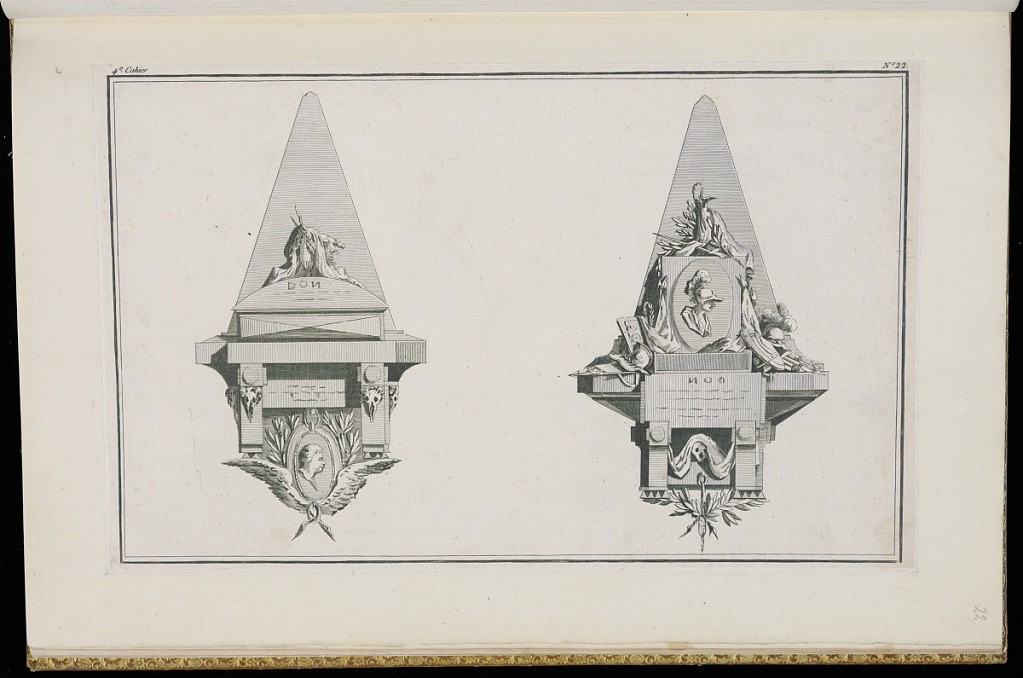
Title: Two Funerary Monument Designs
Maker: Henri Sallembier, French, ca. 1753 - 1820
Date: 1777
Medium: Etching on laid paper
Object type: Print
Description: Two designs for wall mounted funerary monuments featuring obelisks, skulls, vases, wings, leaves, military motifs, helmets, sword, shield, oval profile portraits, and inscriptions. The plate is numbered.